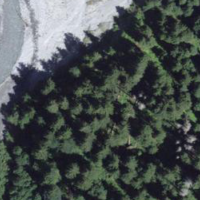
EUNIS habitat code: 43
Species observed at this site:
Petasites albus